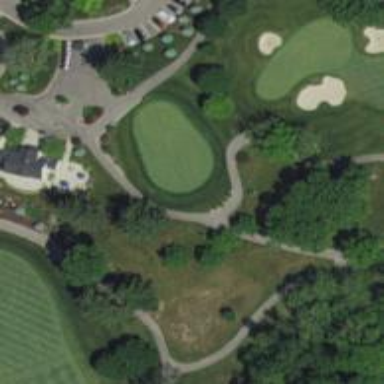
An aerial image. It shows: Path used for both walking and golf.